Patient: sex F, age 67
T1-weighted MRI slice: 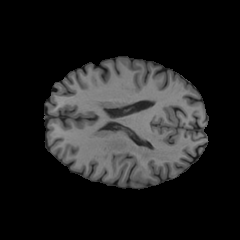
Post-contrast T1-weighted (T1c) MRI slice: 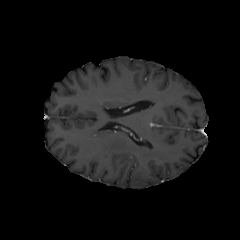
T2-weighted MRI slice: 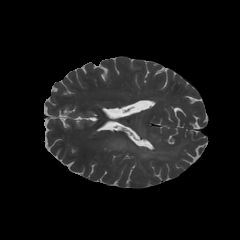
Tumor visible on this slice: yes
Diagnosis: Glioblastoma, IDH-wildtype
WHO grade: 4